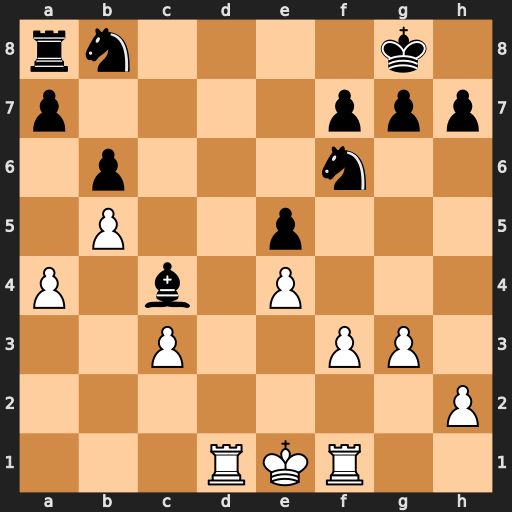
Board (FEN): rn4k1/p4ppp/1p3n2/1P2p3/P1b1P3/2P2PP1/7P/3RKR2
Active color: w
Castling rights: -
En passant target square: -
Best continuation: Rd8+ Ne8 Rxe8#